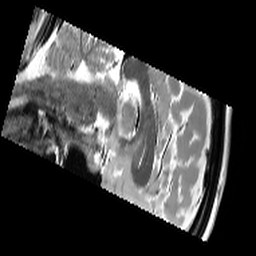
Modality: T2starw
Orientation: sagittal
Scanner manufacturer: siemens
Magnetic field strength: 3 T
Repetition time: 9.86 s
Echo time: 0.05 s